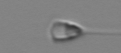
Label: Asterionellopsis_glacialis